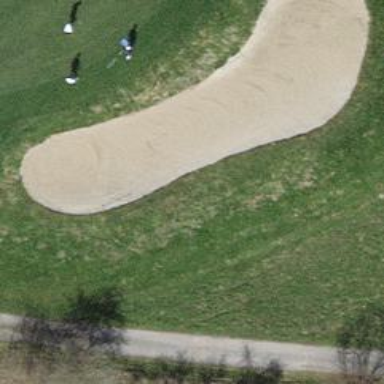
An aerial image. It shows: Golf bunker filled with sandy terrain.